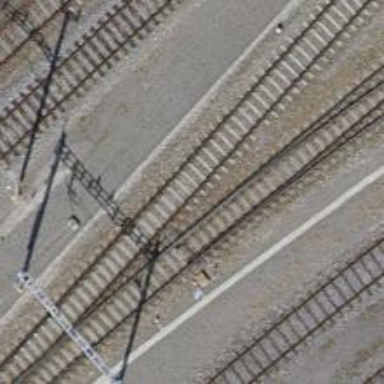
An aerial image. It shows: Railway switch.